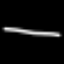
Label: line